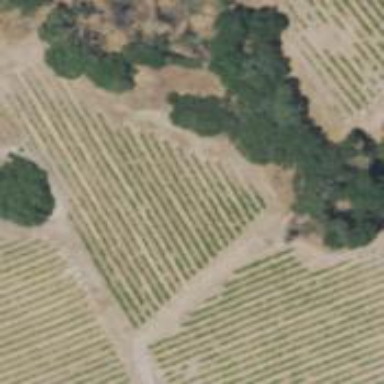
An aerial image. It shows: Vineyard where grapes are grown.